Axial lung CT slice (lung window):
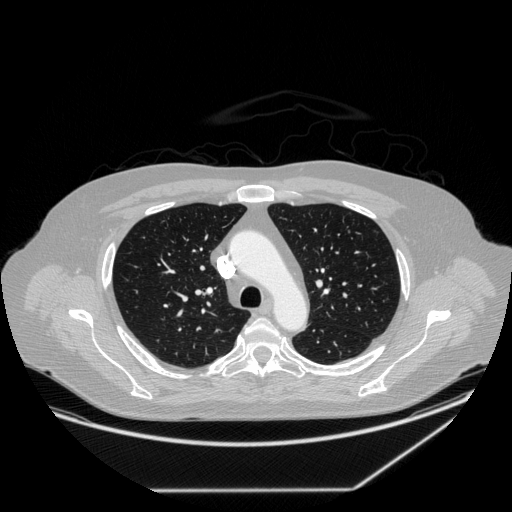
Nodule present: no